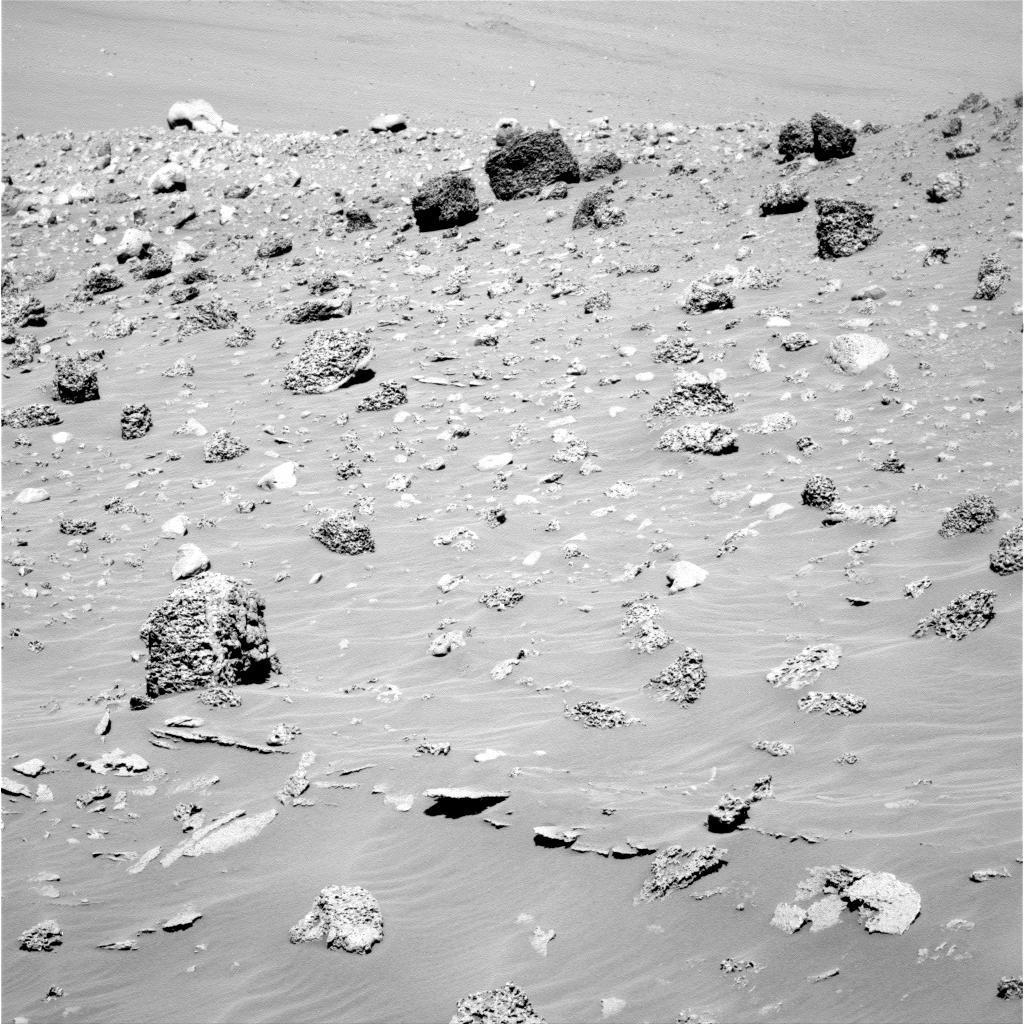
Terrain classes present: Bedrock, Gravel / Sand / Soil, Rock, Shadow